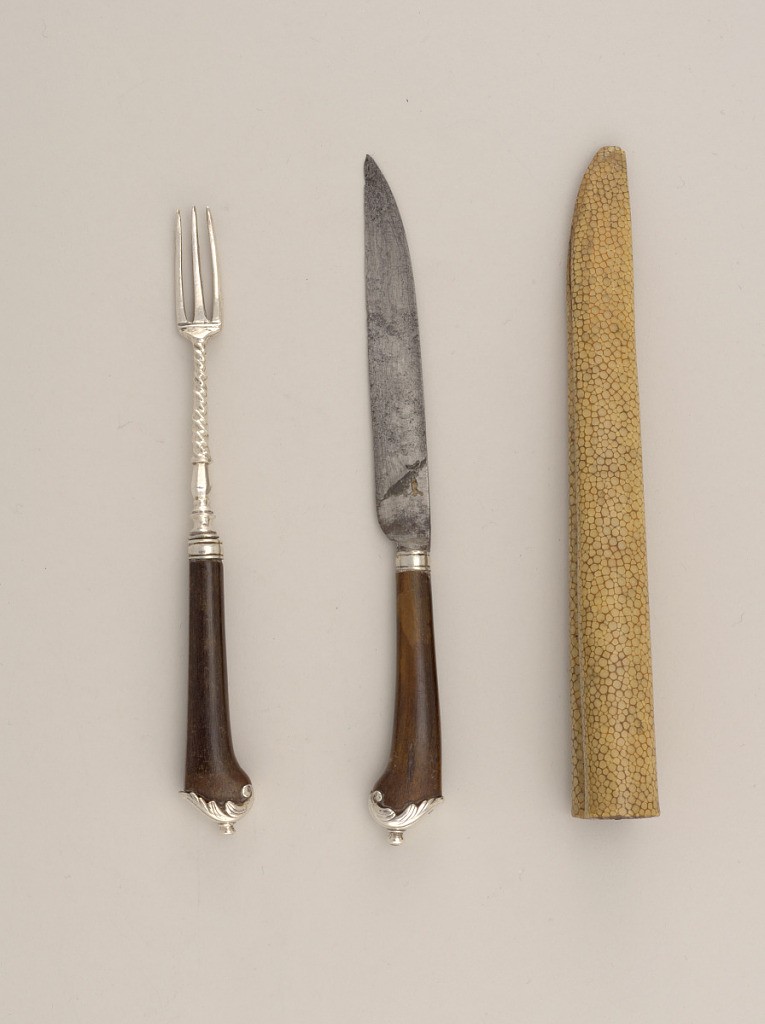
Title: Case for Fork and Knife with Antler and Silver Handles
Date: ca. 1730–40
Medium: sharkskin, paper
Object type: case
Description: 1985-103-134-a: Small shagreen case (a), lined with paper, without...;     1985-103-134-b: Steel knife (b) with straight lower edge. Upper ed...;     1985-103-134-c: Fork (c) has three curved tines, curved shoulders ...